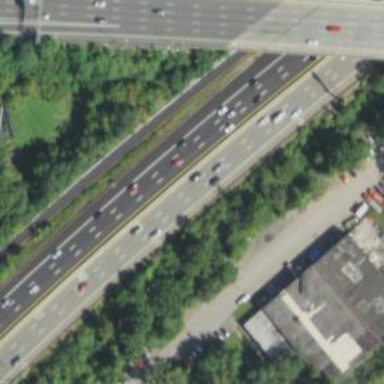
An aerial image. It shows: Urban freeway or expressway.